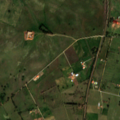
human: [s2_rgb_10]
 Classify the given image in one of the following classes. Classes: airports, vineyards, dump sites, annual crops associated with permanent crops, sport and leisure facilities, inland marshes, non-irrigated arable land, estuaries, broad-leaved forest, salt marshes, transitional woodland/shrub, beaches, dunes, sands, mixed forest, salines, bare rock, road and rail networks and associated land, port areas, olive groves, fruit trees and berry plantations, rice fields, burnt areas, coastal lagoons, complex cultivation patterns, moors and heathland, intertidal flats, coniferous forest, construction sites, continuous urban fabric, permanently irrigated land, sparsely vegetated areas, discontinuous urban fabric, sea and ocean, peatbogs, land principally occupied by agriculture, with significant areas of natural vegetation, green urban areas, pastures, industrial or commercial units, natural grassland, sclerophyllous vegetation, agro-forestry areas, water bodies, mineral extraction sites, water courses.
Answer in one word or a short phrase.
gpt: non-irrigated arable land, complex cultivation patterns